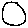
Label: circle